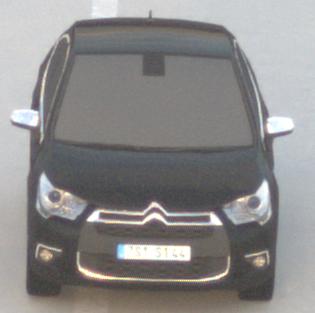
Make: Citroen
Model: DS 4 VTi 120
Detailed model: DS 4
Model produced from: 2011/05
Model produced until: 2015/01
Doors: 5
Color: black
Road condition: dry road
Daytime: sunrise or sunset
Contrast: low contrast